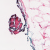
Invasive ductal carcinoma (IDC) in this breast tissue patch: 0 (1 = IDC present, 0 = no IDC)